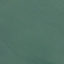
Label: SeaLake